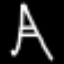
Label: The Eiffel Tower